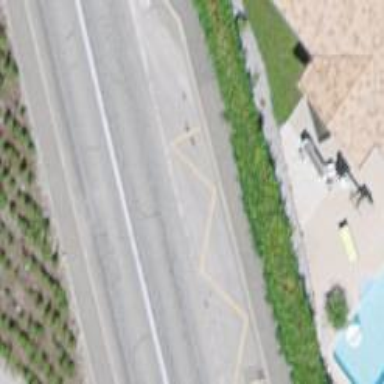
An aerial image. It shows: Bus stop with platform for public transport.